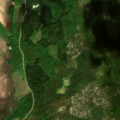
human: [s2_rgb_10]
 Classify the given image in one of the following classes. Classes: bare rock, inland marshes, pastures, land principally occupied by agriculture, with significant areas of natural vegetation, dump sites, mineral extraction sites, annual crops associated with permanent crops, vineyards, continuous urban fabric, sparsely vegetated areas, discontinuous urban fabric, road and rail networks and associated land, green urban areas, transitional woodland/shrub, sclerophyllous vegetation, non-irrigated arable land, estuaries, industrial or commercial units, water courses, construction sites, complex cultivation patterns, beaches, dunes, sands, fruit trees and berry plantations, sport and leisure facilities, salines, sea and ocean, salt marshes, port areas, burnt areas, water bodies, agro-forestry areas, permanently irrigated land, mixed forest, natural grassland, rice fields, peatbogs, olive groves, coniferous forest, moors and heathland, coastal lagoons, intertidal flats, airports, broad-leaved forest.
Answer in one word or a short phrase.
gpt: non-irrigated arable land, coniferous forest, mixed forest, transitional woodland/shrub